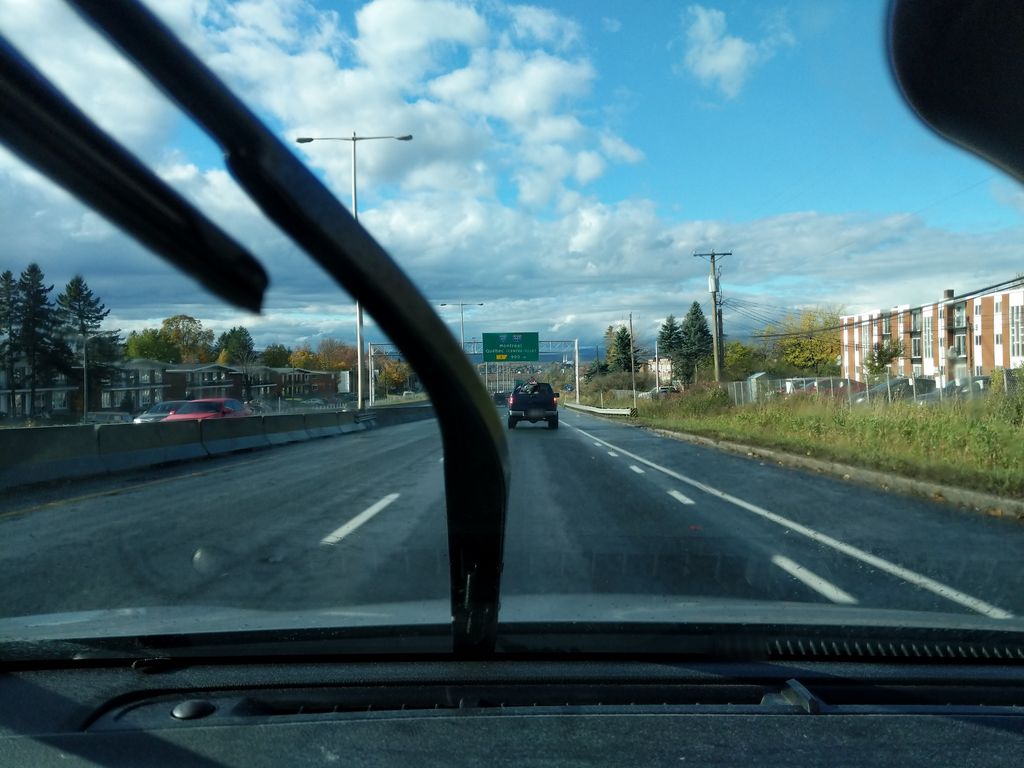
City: quebec_city